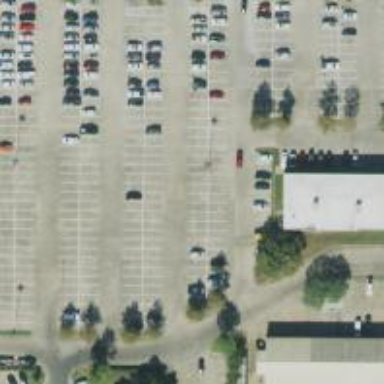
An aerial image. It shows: Parking space.